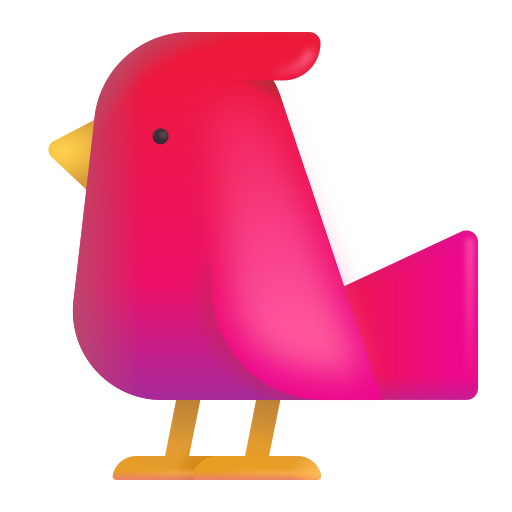
bird color